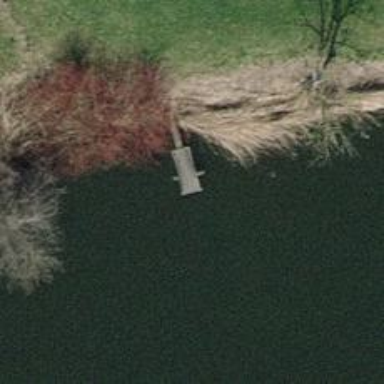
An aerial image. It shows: Path on bridge.